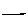
Label: line